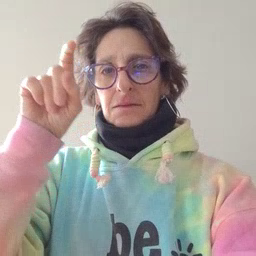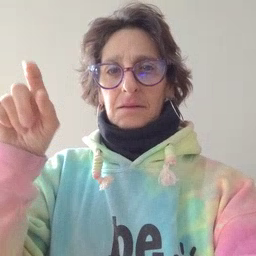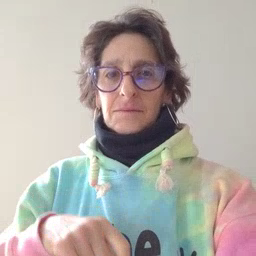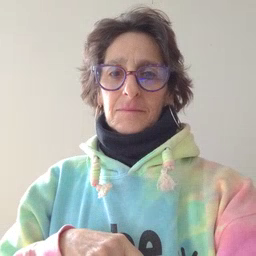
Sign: closet